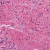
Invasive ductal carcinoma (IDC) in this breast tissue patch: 0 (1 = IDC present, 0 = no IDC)